Question: I am using WindowsXP and have installed TortoiseHg(Ver 2.2.1 with mercurial 2.0.1) and TortoiseGit(1.7.6.0) git version 1.7.8.msysgit.0
When I right click on the desktop, my TortoiseHg's ICON seems to be squeezed away by the TortoiseGit's ICONS

Is there any solution?
Best Regards,
Sheng Yun
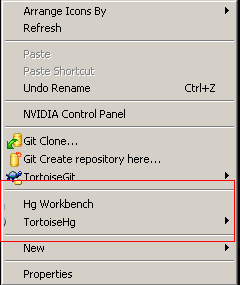
Answer: 1. It's known problem
2. It's old (at least 2-releases) problem
3. It isn't TorroiseGit-specific, but Tortoise* (I got it with TortoiseSVN)
4. There aren't solution at this time (except unisntall TortoiseGit and use pure hg + hg-git)